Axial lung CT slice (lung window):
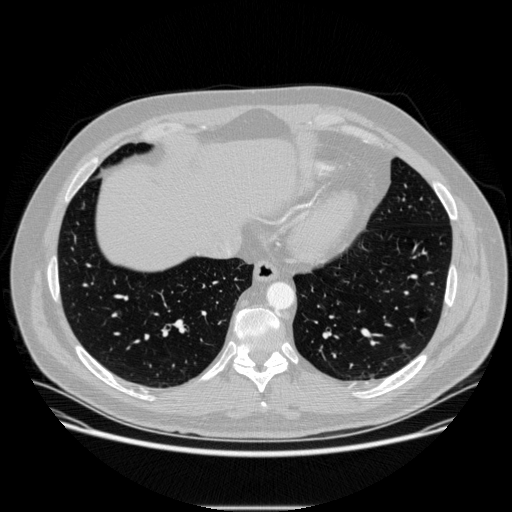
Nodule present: no